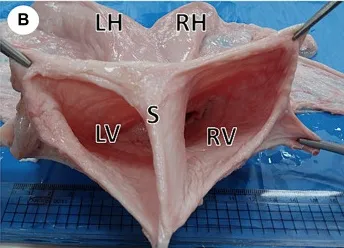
Cervix vagina (V). Note the broad ligament of the uterus (BL). (C) The dorsal wall of the vagina was opened, showing each vagina had its external os (arrow).
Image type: radiology (ultrasound)